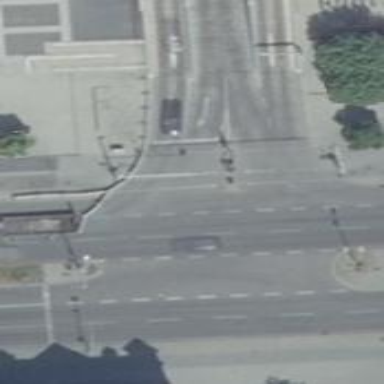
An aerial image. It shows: Road with traffic signals at crossing.